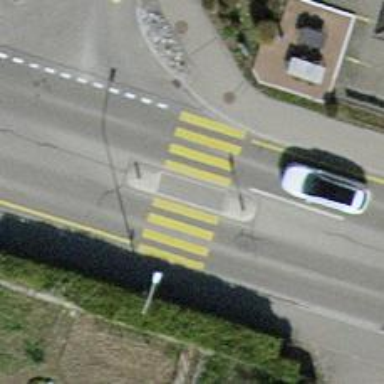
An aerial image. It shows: Marked footway with zebra crossing and crossing island. The surface of the footway is asphalt.